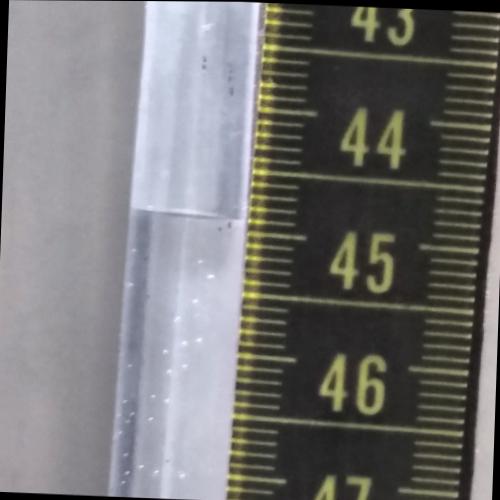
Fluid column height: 44.9 cm